Field crop: maize
Growth stage: 2
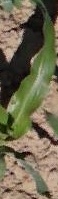
Species: maize